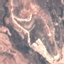
Land use / land cover class: HerbaceousVegetation